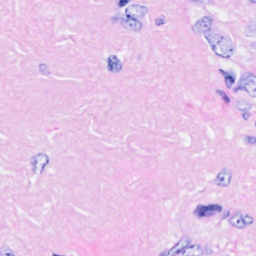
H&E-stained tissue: Breast